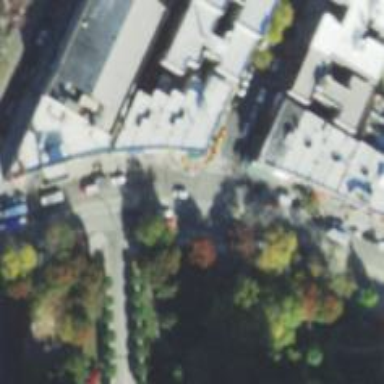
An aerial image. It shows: Asphalt footway with uncontrolled zebra crossing.